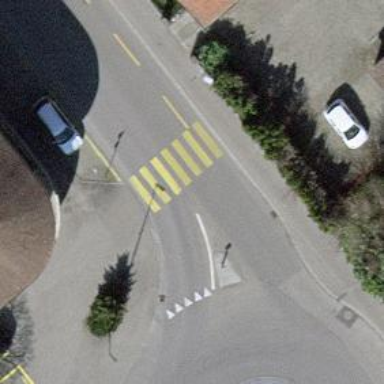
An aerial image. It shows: Marked crossing on the road with clear markings.